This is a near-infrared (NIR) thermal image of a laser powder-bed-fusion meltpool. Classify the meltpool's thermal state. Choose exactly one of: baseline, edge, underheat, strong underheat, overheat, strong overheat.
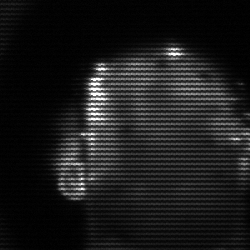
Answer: baseline